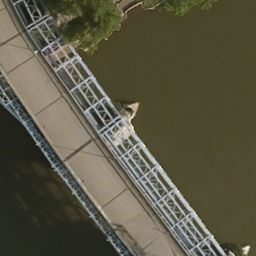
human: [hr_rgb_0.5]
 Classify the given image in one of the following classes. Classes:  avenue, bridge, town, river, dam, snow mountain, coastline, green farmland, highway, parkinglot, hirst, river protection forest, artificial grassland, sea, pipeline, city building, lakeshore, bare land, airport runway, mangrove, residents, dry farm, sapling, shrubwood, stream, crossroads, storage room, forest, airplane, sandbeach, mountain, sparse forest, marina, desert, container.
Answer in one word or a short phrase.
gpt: bridge